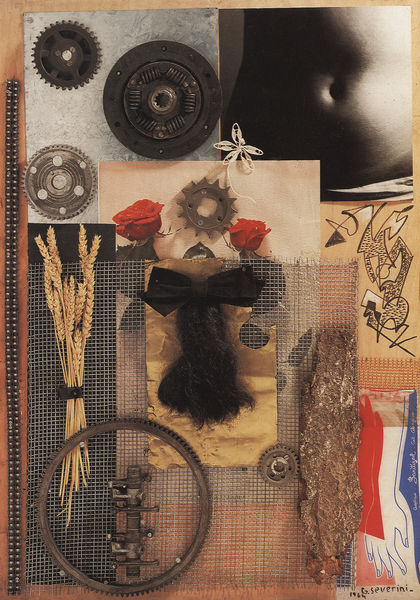
Titel: Âge industriel (Naissance de la vie naturelle et mécanique)
Künstler: Gino Severini
Institution: Sammlung nicht angegeben
Schlagwörter: akt, blau, hand, körper, blume, blumen, frankreich, frau, holz, schwarz, skizze, stroh, weiss, zeichnung, blüte, blüten, rose, rosen, rot, schleife, arm, leinen, mensch, stein, bild, signatur, natur, gitter, gold, haare, stoff, kreis, räder, papier, italien, fahne, flagge, trikolore, garben, getreide, korn, weizen, kette, modern, schichten, französisch, rad, zopf, uhr, metall, nabel, bauch, bauchnabel, fliege, ring, stola, assemblage, collage, foto, fotografie, dada, futurismus, eisen, gemalt, scheibe, rinde, reif, stickereien, ähren, gewebe, netz, reifen, schrauben, filz, objekte, zahnräder, gegenstände, gaze, zahnrad, borke, materialien, sammelsurium, dadaismus, reissverschluss, netzt, erinnerungen, severini, objektkunst, combine painting, ären, papier colle, gino severini, dame im kleid, die zeit im sommer, goldpapier, haarkleid, objektkust, rosenhände, urlau bin frankreich, zahnr, zahnradkopf